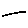
Label: line